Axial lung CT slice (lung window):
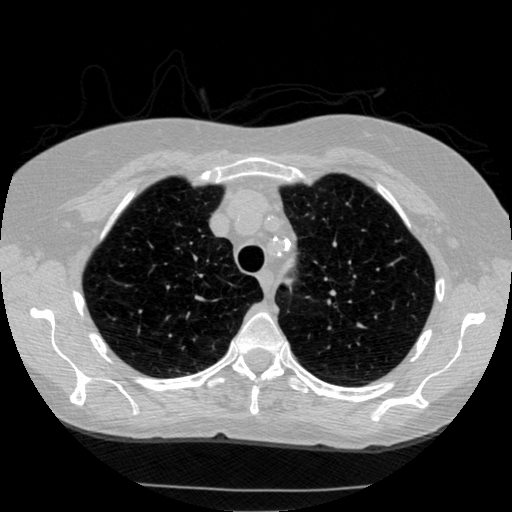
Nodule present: no